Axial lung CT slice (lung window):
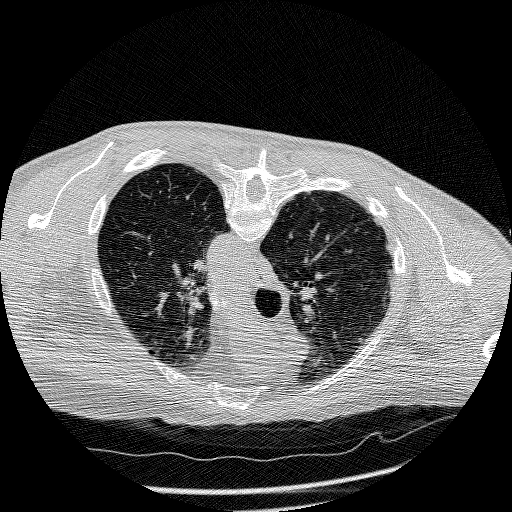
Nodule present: no